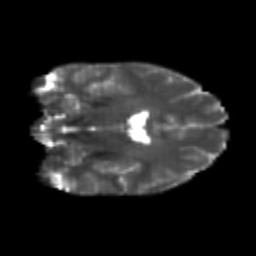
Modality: T2w
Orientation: coronal
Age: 24
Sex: female
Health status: healthy
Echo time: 0.074 s